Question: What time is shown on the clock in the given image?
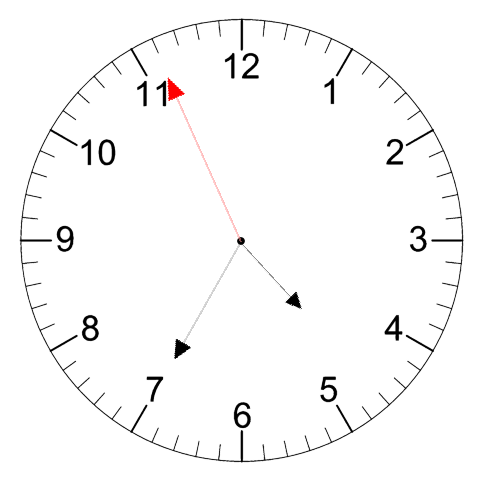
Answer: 04:34:56